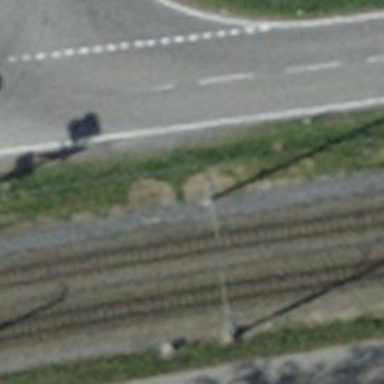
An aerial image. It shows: Narrow-gauge railway track with one electrified contact line.